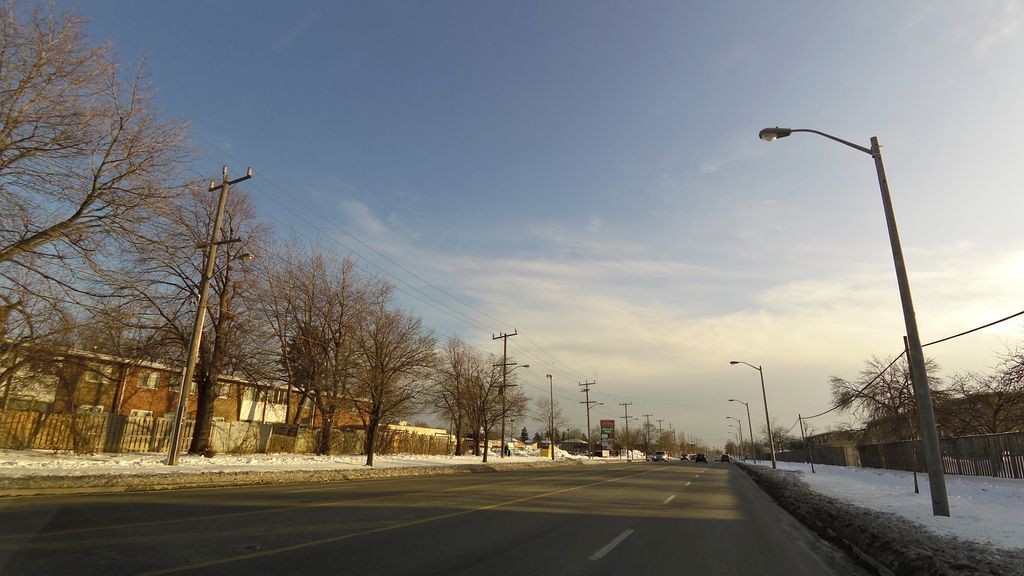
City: toronto